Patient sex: F
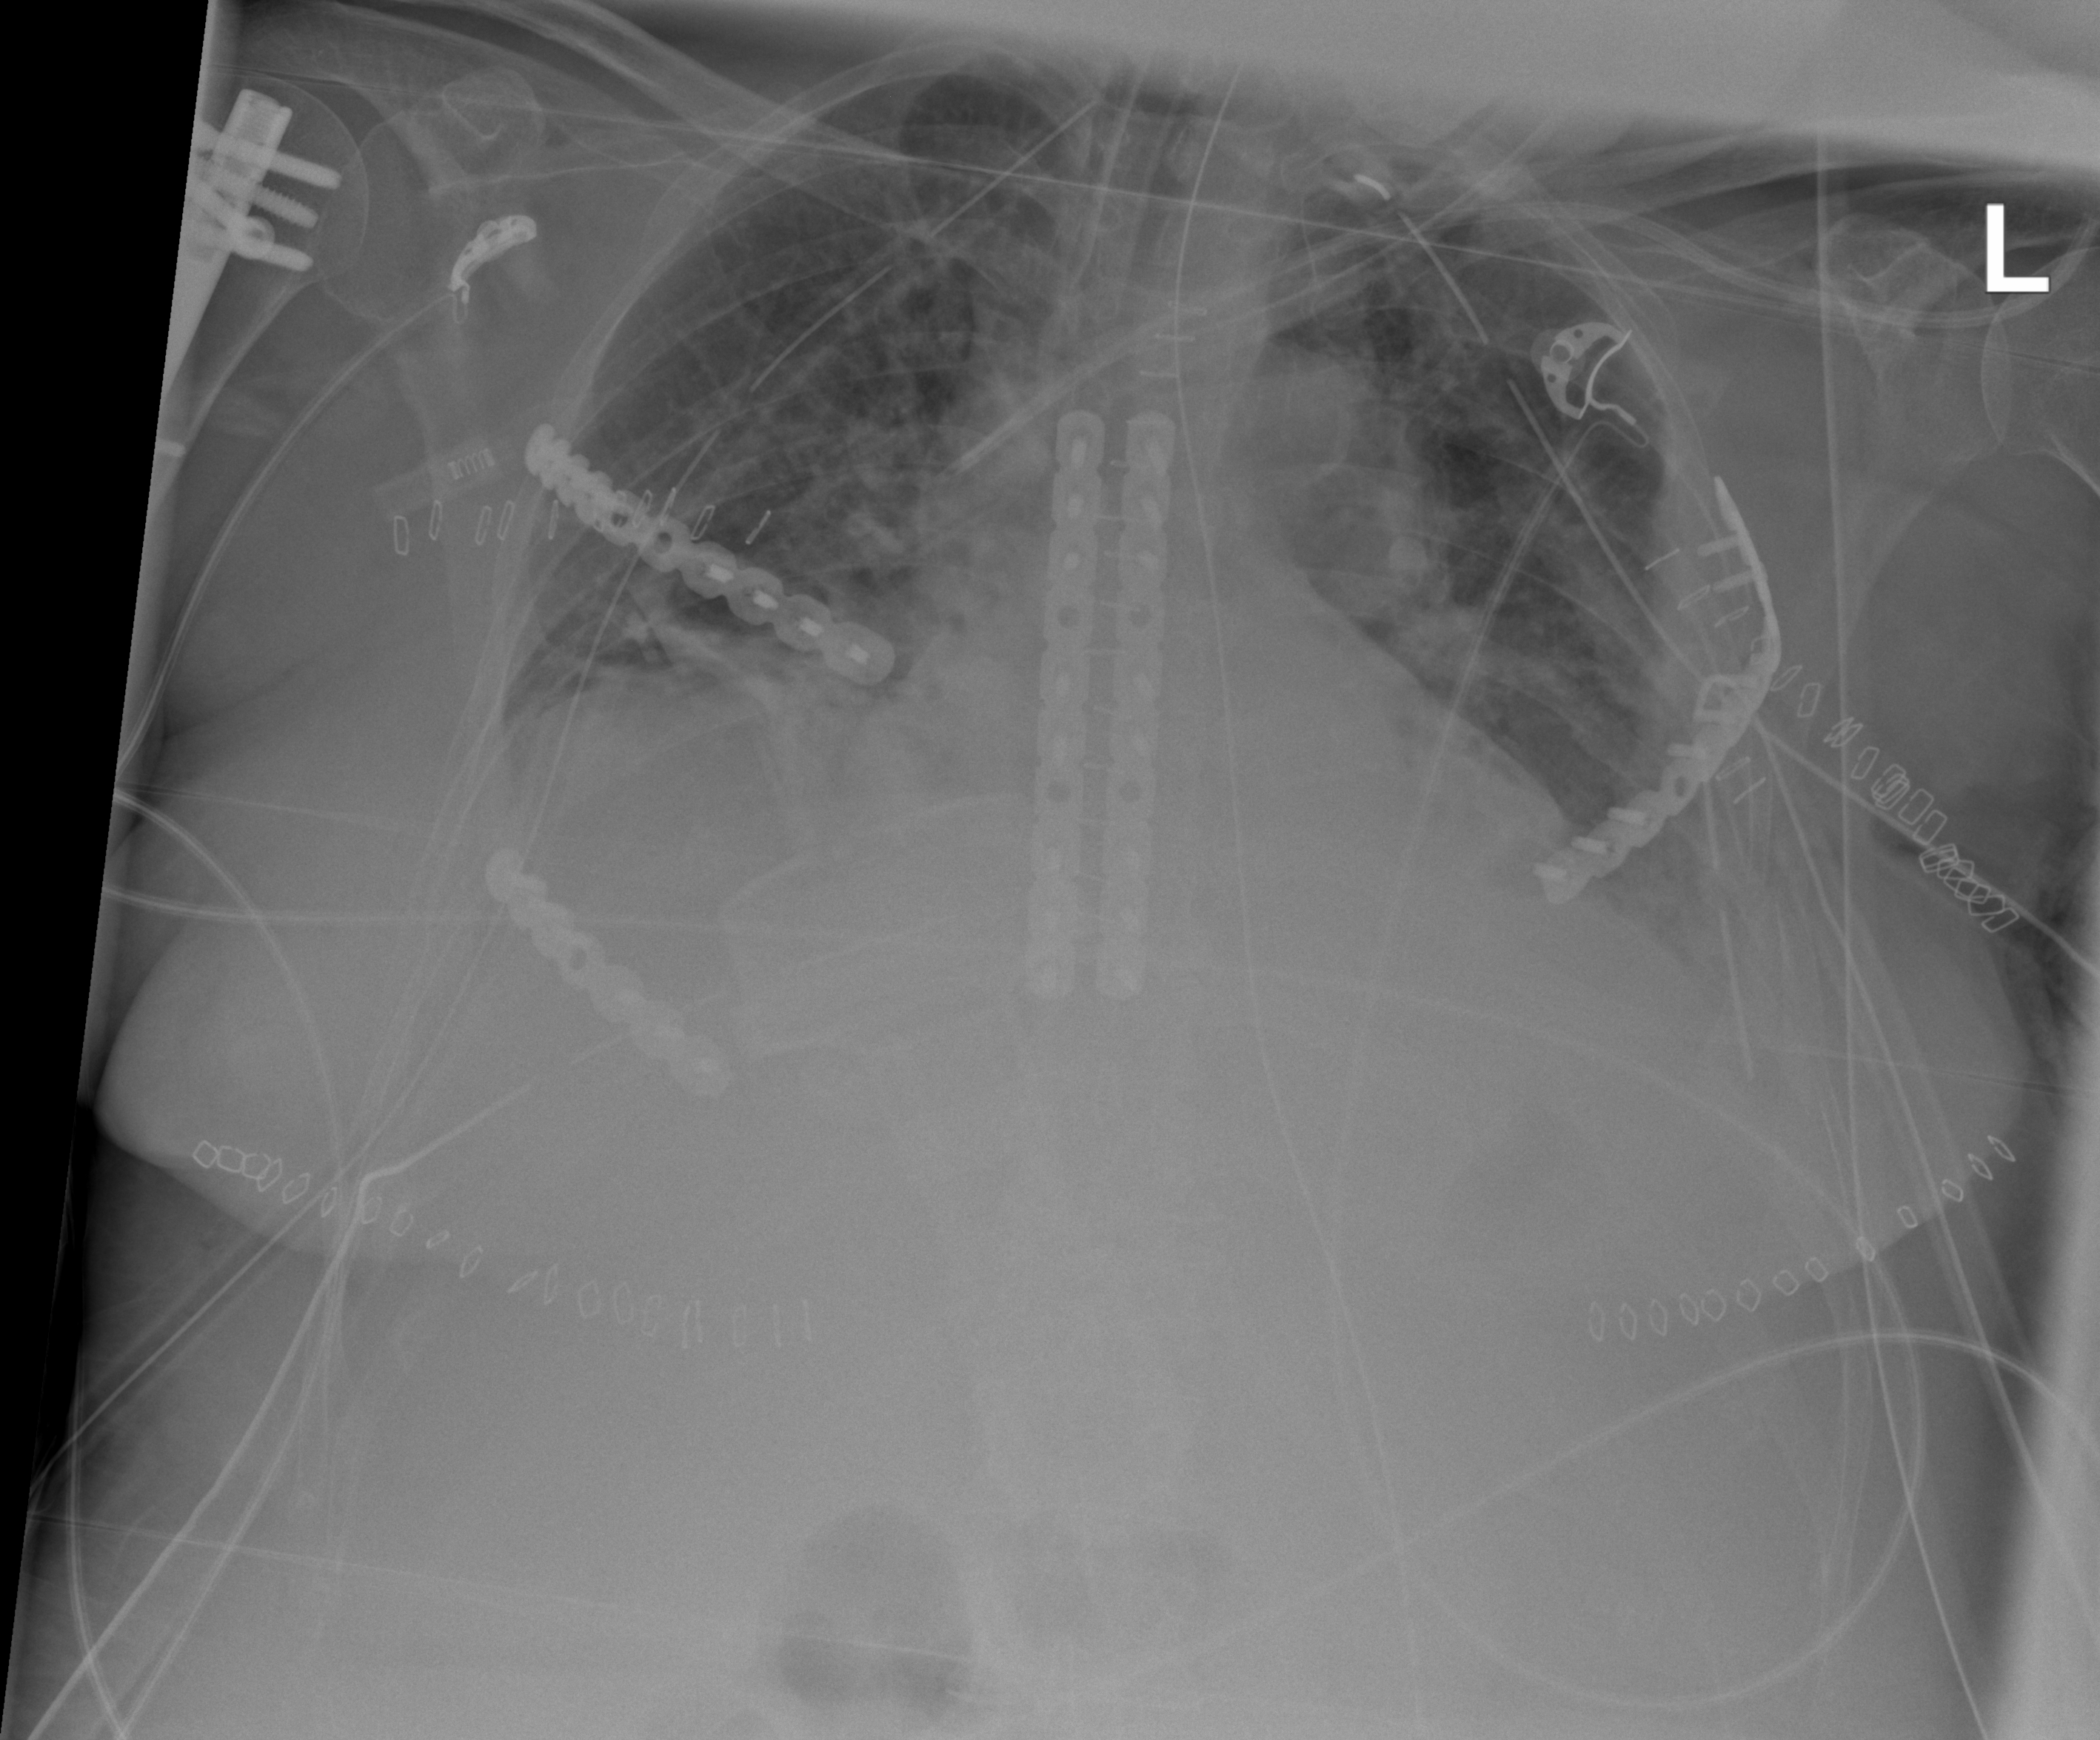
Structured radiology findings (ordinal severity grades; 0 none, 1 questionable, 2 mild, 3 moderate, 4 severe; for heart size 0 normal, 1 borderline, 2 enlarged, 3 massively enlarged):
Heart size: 0
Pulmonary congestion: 1
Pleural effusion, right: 2
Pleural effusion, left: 2
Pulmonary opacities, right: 0
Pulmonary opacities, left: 0
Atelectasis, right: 2
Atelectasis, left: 2